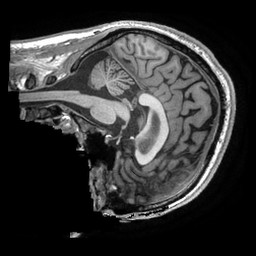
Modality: T1w
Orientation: sagittal
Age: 27
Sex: male
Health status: healthy
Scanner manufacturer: ge